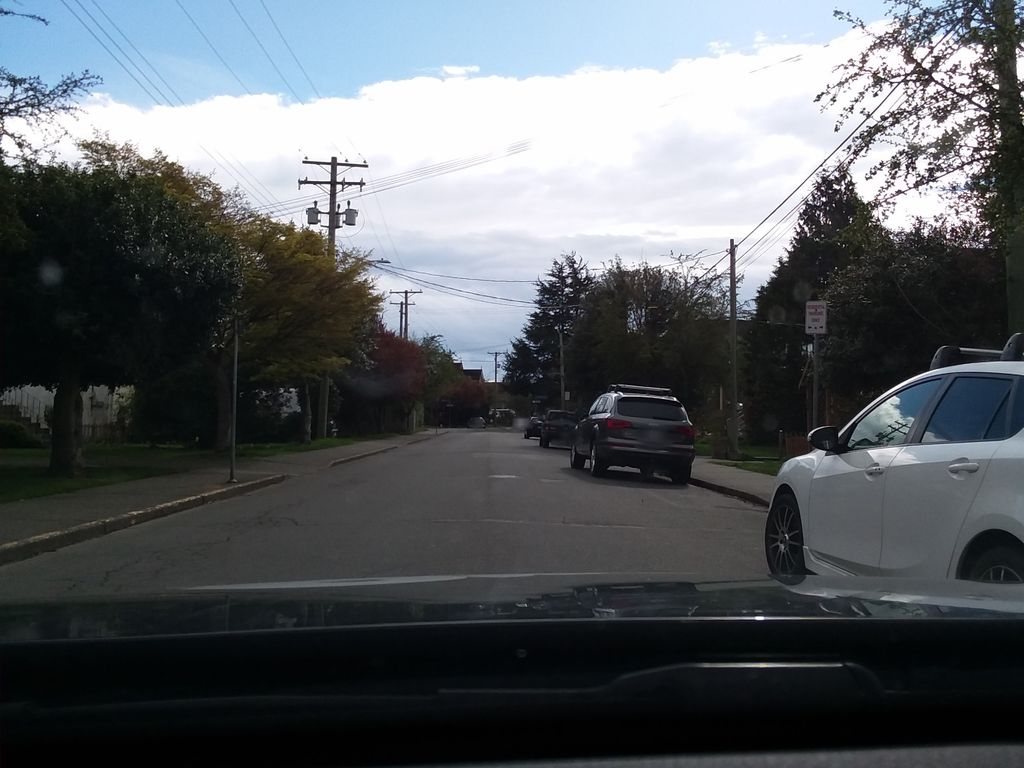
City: victoria